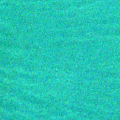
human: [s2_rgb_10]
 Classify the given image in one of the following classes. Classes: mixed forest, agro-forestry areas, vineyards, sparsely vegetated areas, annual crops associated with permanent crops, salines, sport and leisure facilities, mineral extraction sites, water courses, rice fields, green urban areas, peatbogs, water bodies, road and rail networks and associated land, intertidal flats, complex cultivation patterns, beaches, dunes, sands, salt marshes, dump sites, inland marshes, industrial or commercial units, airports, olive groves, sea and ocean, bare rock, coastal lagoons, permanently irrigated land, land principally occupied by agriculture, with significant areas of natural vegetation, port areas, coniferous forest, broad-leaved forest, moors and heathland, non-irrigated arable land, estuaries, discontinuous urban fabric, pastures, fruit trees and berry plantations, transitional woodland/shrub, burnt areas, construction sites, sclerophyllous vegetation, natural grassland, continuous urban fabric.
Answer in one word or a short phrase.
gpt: sea and ocean